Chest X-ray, PA view. Patient: 78 years old, sex F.
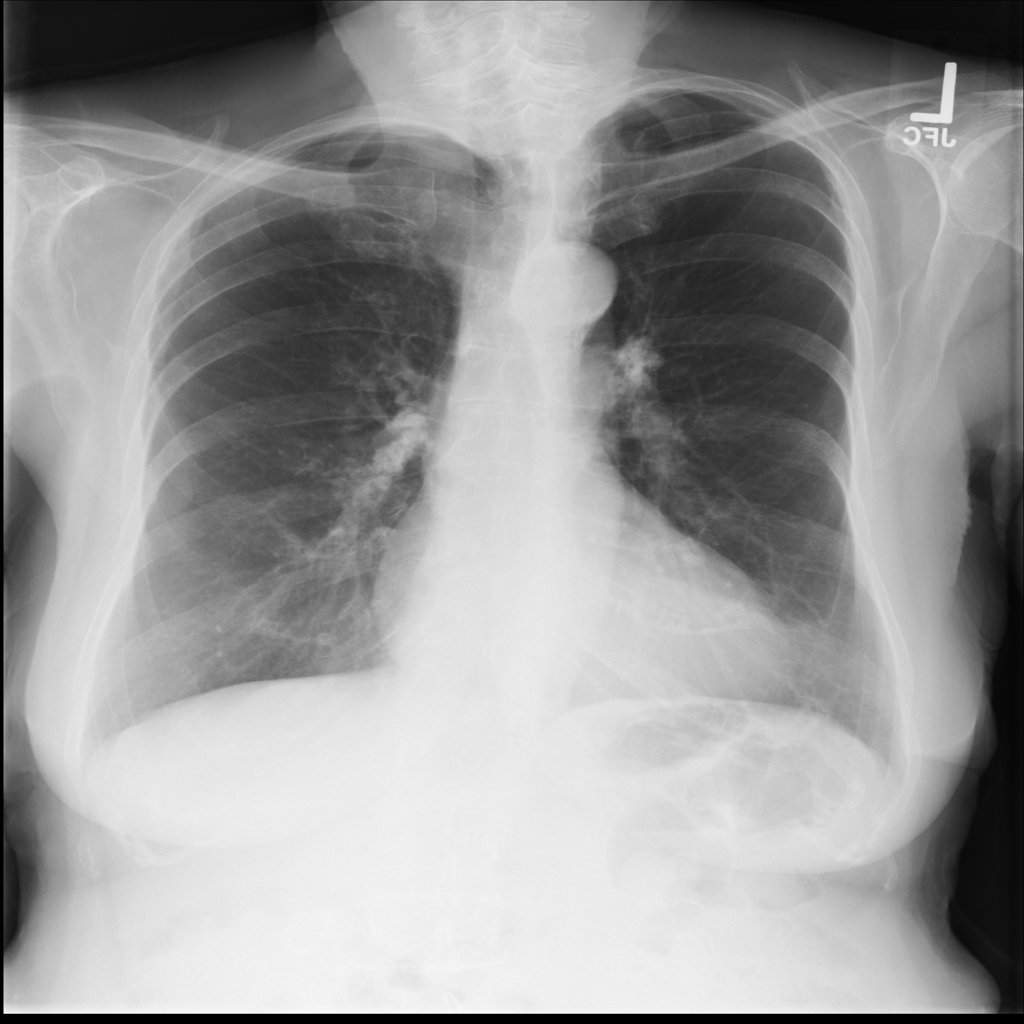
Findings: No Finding